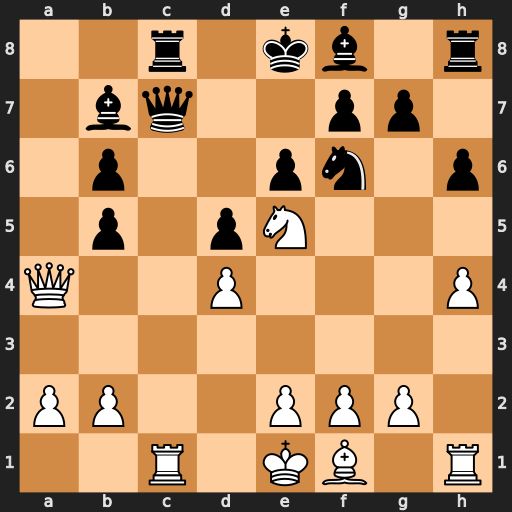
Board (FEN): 2r1kb1r/1bq2pp1/1p2pn1p/1p1pN3/Q2P3P/8/PP2PPP1/2R1KB1R
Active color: w
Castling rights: Kk
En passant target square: -
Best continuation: Qxb5+ Nd7 Rxc7